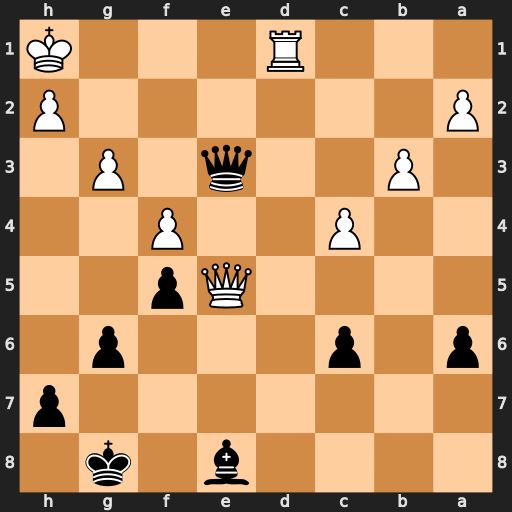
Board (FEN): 4b1k1/7p/p1p3p1/4Qp2/2P2P2/1P2q1P1/P6P/3R3K
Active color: b
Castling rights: -
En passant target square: -
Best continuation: Qf3+ Kg1 Qxd1+